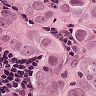
Metastatic tissue present: yes